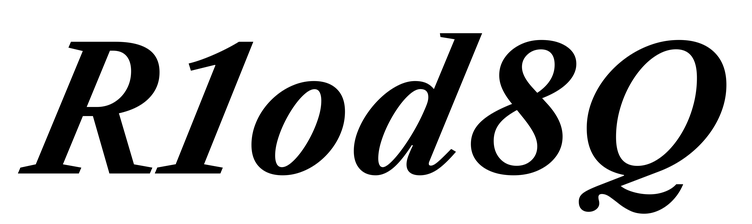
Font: LibreCaslonText-Italic_Bold_Italic